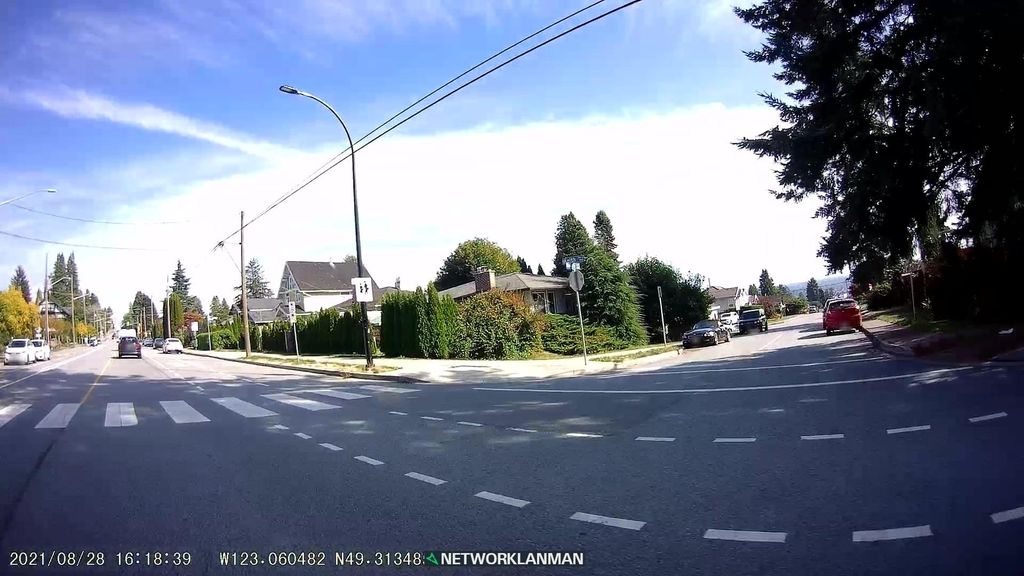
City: vancouver